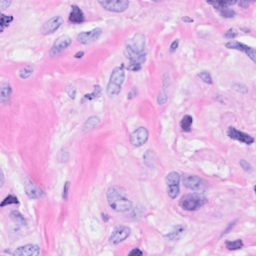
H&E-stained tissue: Breast